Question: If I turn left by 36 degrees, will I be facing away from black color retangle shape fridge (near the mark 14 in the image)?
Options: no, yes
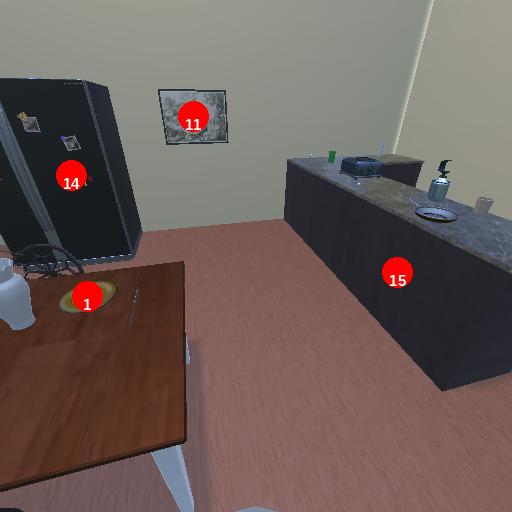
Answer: no